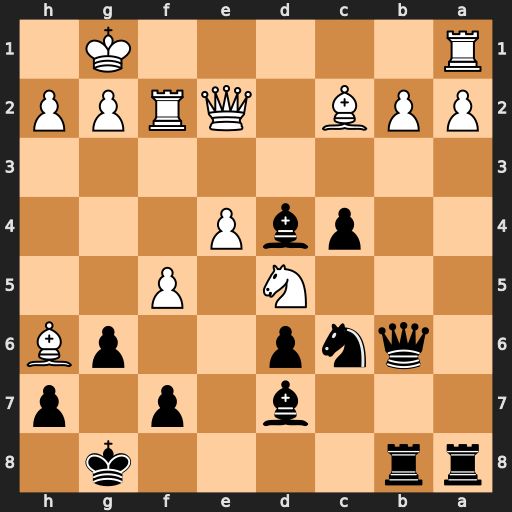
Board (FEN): rr4k1/3b1p1p/1qnp2pB/3N1P2/2pbP3/8/PPB1QRPP/R5K1
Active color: b
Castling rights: -
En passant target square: -
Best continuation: Bxf2+ Qxf2 Qxf2+